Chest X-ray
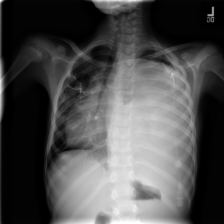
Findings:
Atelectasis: negative
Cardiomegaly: negative
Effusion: positive
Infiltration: negative
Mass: negative
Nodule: negative
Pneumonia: negative
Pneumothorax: negative
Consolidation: negative
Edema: negative
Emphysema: negative
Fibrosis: negative
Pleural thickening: positive
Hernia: negative